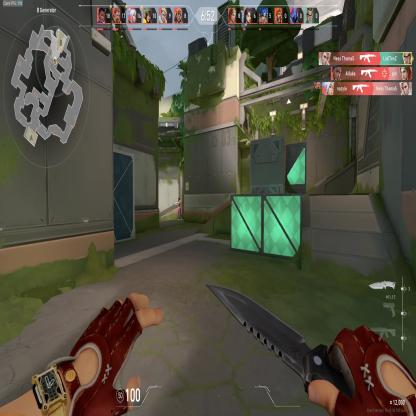
Label: enemy